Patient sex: F
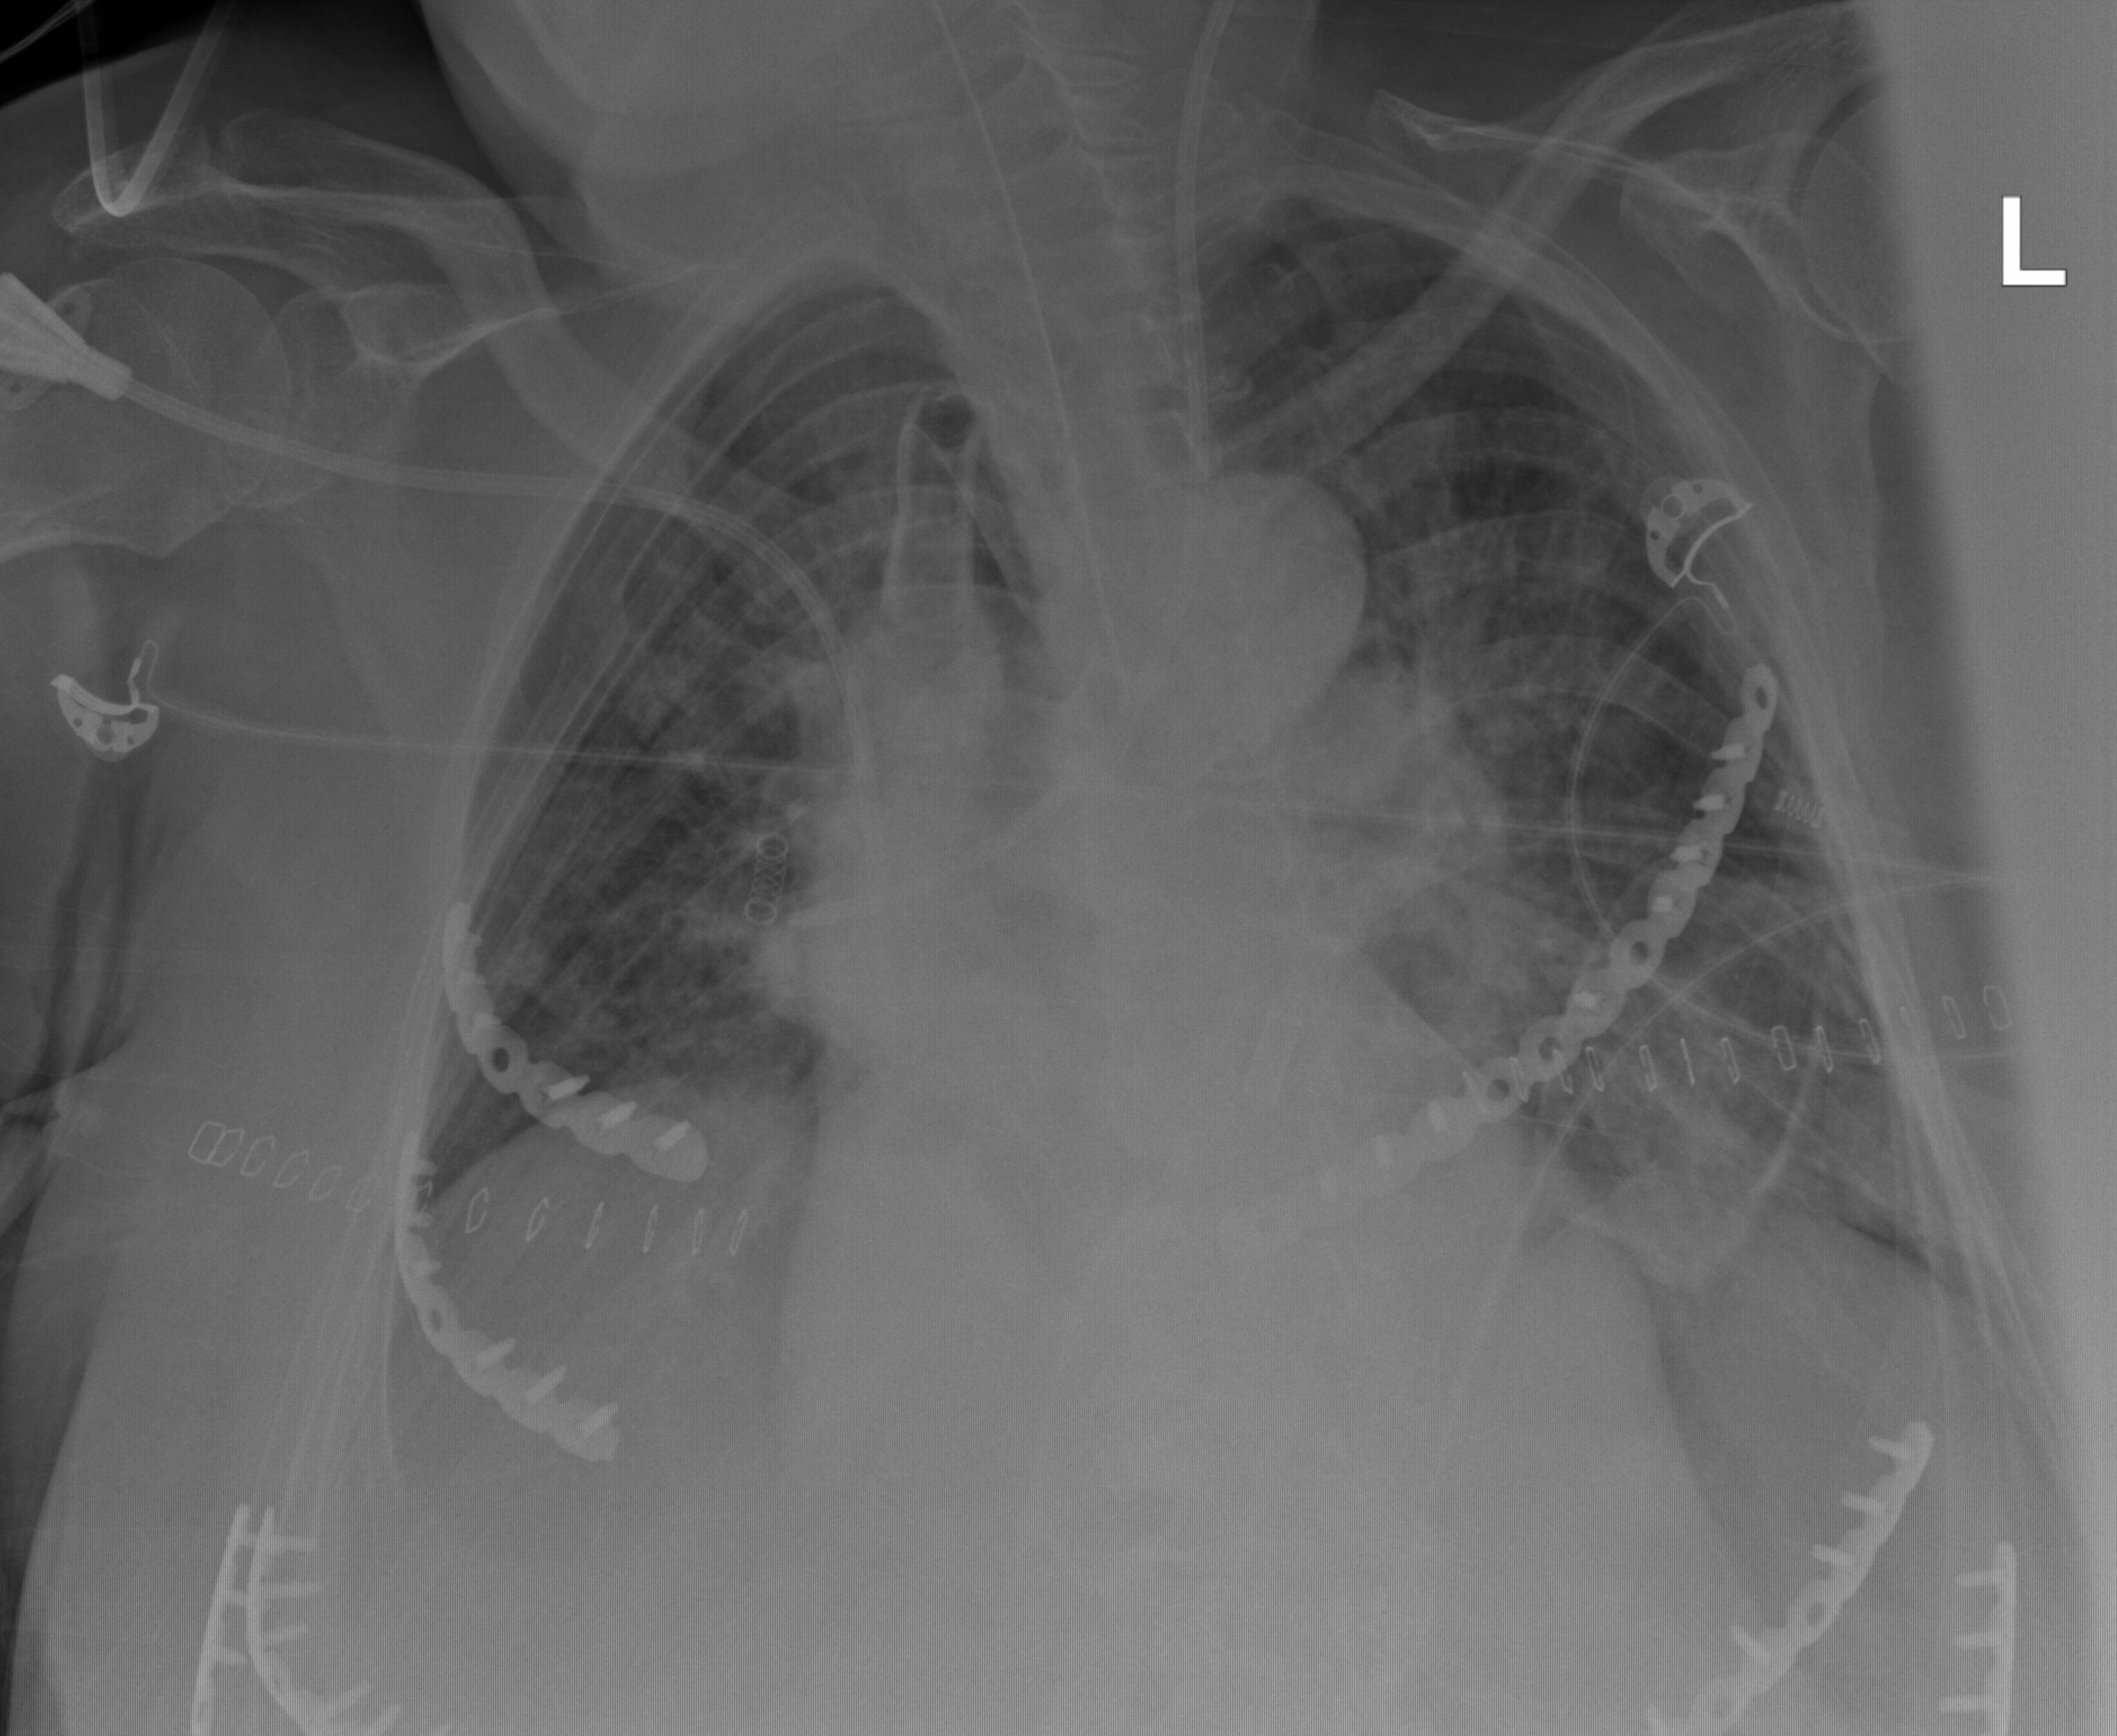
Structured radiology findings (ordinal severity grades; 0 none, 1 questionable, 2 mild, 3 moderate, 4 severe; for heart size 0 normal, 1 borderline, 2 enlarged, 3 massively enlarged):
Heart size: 2
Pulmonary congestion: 2
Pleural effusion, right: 0
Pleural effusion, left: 1
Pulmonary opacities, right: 2
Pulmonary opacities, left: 2
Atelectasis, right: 0
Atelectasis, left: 2